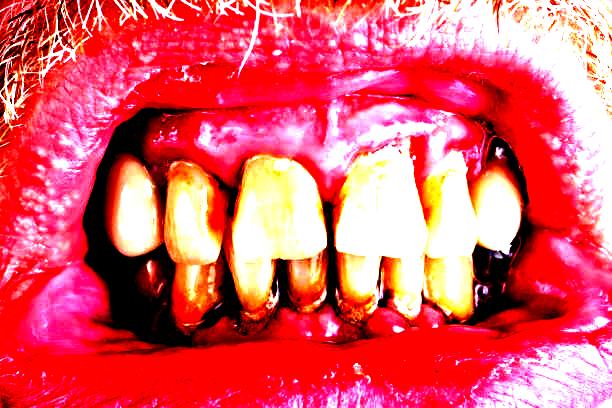
Condition: Gingivitis